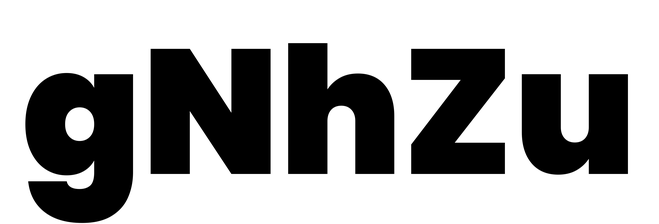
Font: Poppins-Black